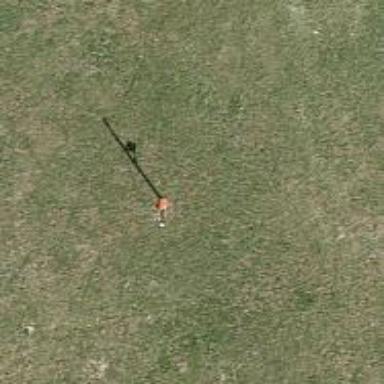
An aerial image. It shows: Pole with roofed pipeline marker.